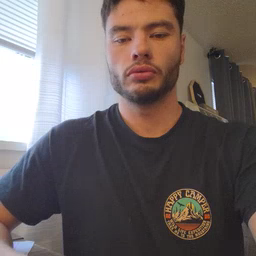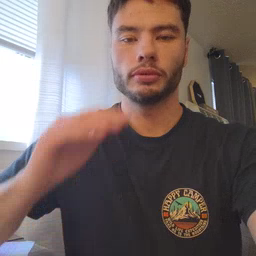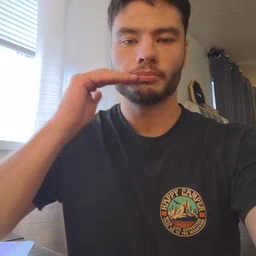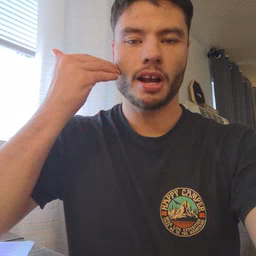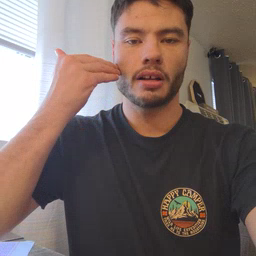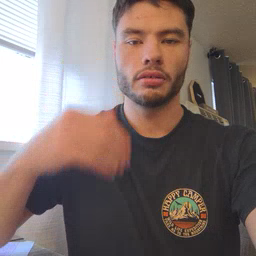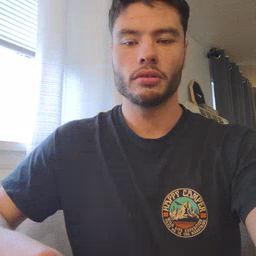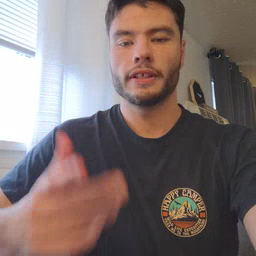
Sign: smile